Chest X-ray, PA view. Patient: 47 years old, sex M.
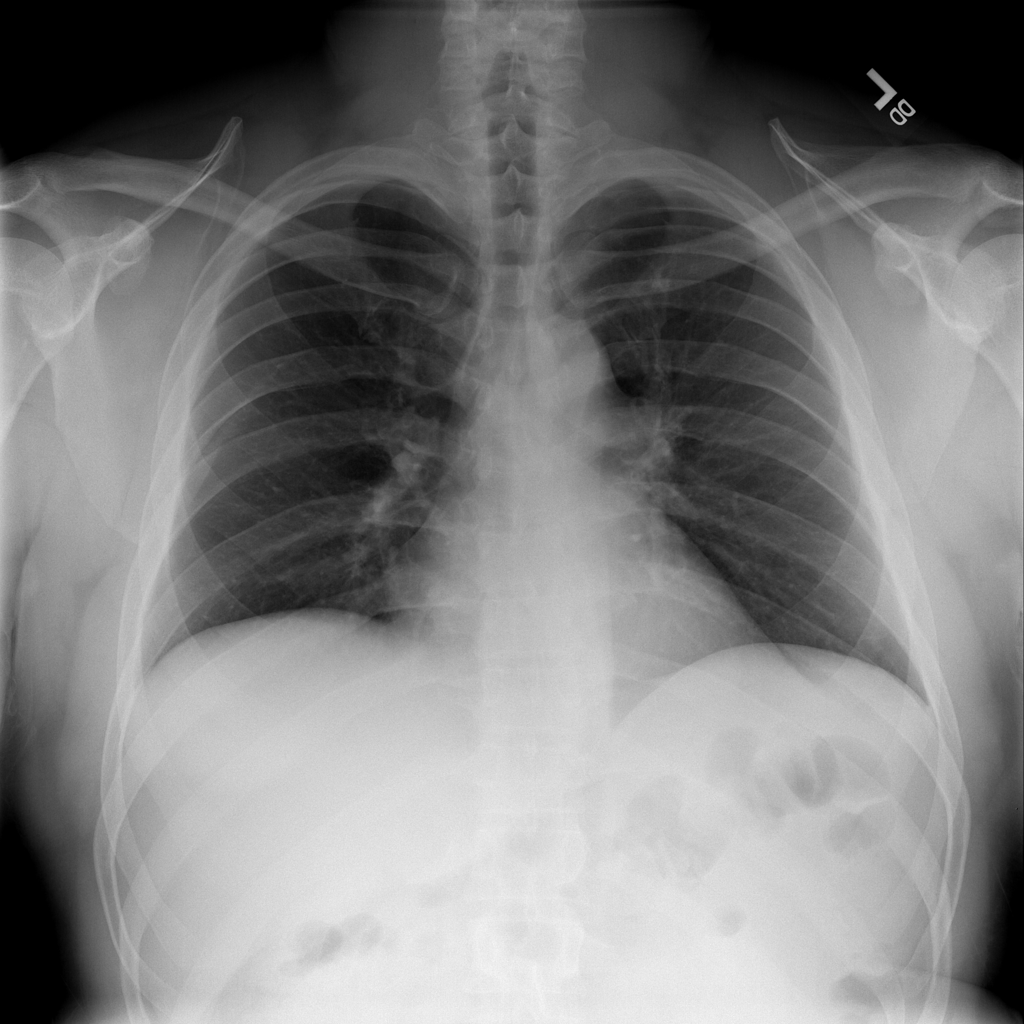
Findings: No Finding